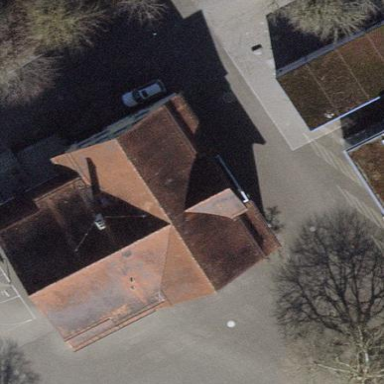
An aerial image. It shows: School building.